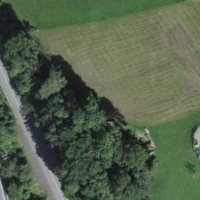
EUNIS habitat code: 24
Species observed at this site:
Euthystira brachyptera